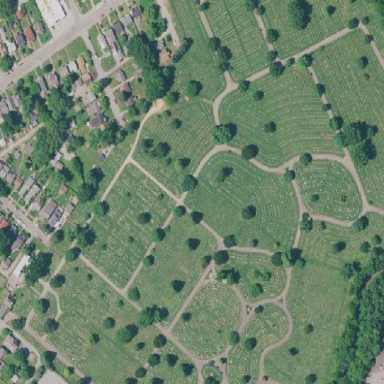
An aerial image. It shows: Cemetery.